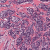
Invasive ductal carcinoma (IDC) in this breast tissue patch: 1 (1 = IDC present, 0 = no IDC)